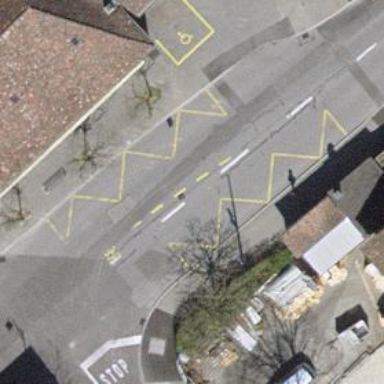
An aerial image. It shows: Bus stop along the road.